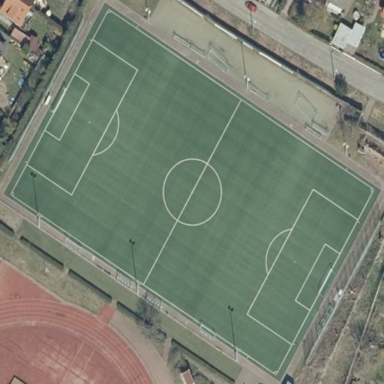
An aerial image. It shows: Soccer pitch with artificial turf for leisure sports activities.